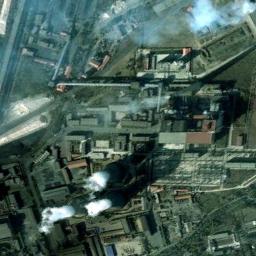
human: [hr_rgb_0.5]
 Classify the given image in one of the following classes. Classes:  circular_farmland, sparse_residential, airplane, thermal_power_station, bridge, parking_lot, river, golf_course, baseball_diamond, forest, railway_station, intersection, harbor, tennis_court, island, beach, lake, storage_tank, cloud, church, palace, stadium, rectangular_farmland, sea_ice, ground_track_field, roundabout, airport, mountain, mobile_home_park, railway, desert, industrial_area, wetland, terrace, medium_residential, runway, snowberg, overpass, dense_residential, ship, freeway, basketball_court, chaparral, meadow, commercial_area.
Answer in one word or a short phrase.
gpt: thermal_power_station